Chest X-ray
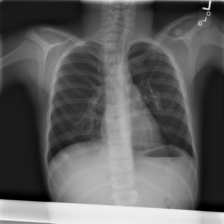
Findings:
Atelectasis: negative
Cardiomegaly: negative
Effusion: negative
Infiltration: positive
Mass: negative
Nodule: positive
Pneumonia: negative
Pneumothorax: positive
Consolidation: negative
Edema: negative
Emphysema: negative
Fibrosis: negative
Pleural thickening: negative
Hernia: negative